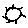
Label: sun